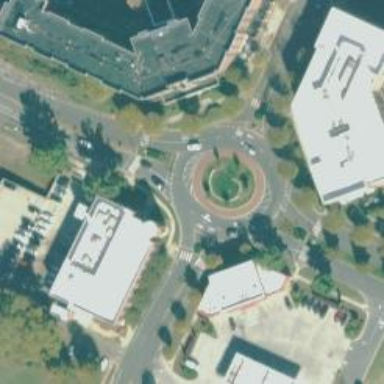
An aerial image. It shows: Secondary road made of asphalt leading to roundabout.